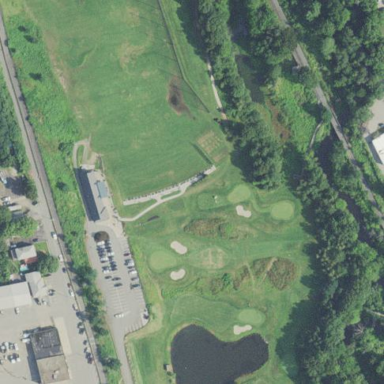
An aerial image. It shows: Golf course surrounded by greenery.